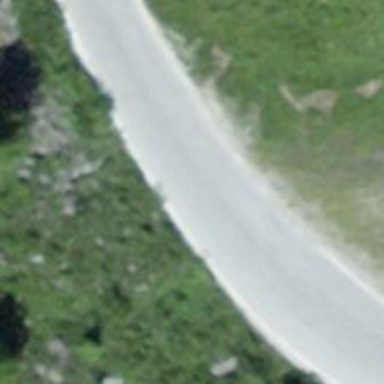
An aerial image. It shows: Unclassified road with asphalt surface.